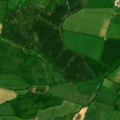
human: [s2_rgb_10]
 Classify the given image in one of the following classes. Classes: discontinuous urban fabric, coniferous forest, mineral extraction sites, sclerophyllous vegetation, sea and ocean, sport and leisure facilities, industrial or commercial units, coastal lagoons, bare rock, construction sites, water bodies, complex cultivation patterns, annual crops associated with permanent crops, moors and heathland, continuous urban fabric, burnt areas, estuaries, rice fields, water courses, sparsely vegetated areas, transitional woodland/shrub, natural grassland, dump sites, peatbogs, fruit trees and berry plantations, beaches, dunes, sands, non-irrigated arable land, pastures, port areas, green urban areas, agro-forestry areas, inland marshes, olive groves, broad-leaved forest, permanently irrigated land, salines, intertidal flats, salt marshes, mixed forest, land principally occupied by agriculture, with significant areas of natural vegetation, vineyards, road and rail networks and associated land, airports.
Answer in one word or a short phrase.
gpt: pastures, coniferous forest